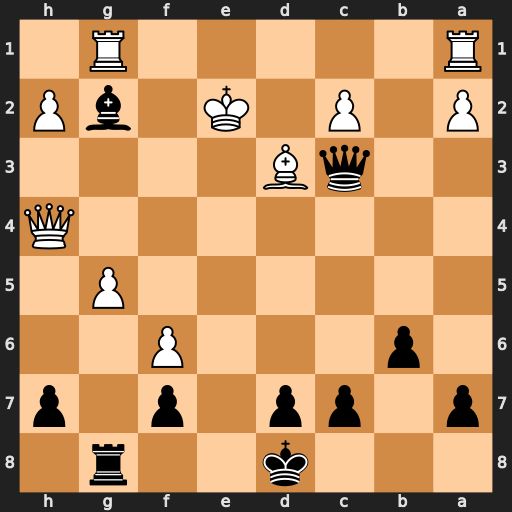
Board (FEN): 3k2r1/p1pp1p1p/1p3P2/6P1/7Q/2qB4/P1P1K1bP/R5R1
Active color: b
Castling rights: -
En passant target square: -
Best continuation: Re8+ Kf2 Qd2+ Kg3 Re3+